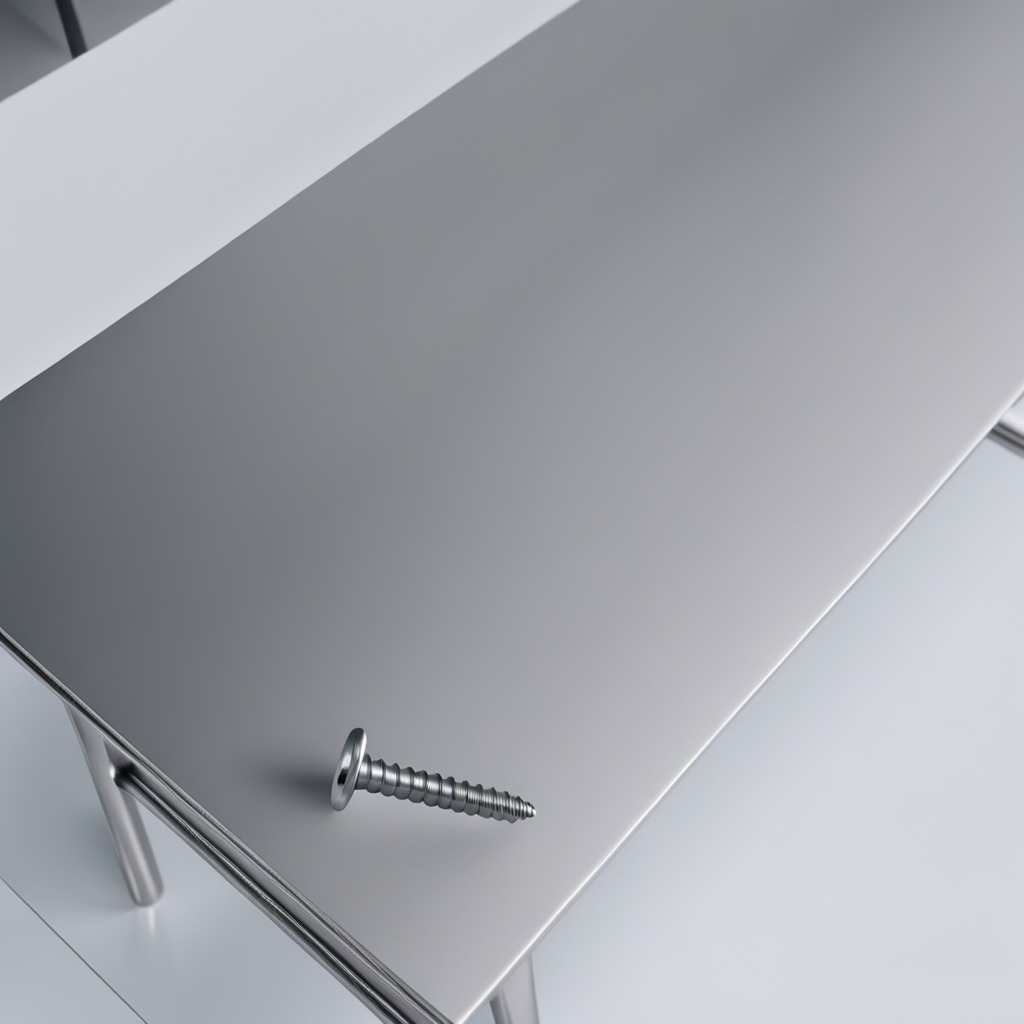
A metal screw is lying on a stainless steel table in a high-end prototyping lab.